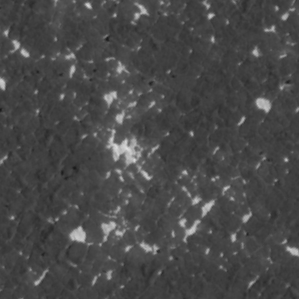
Label: frost